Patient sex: M
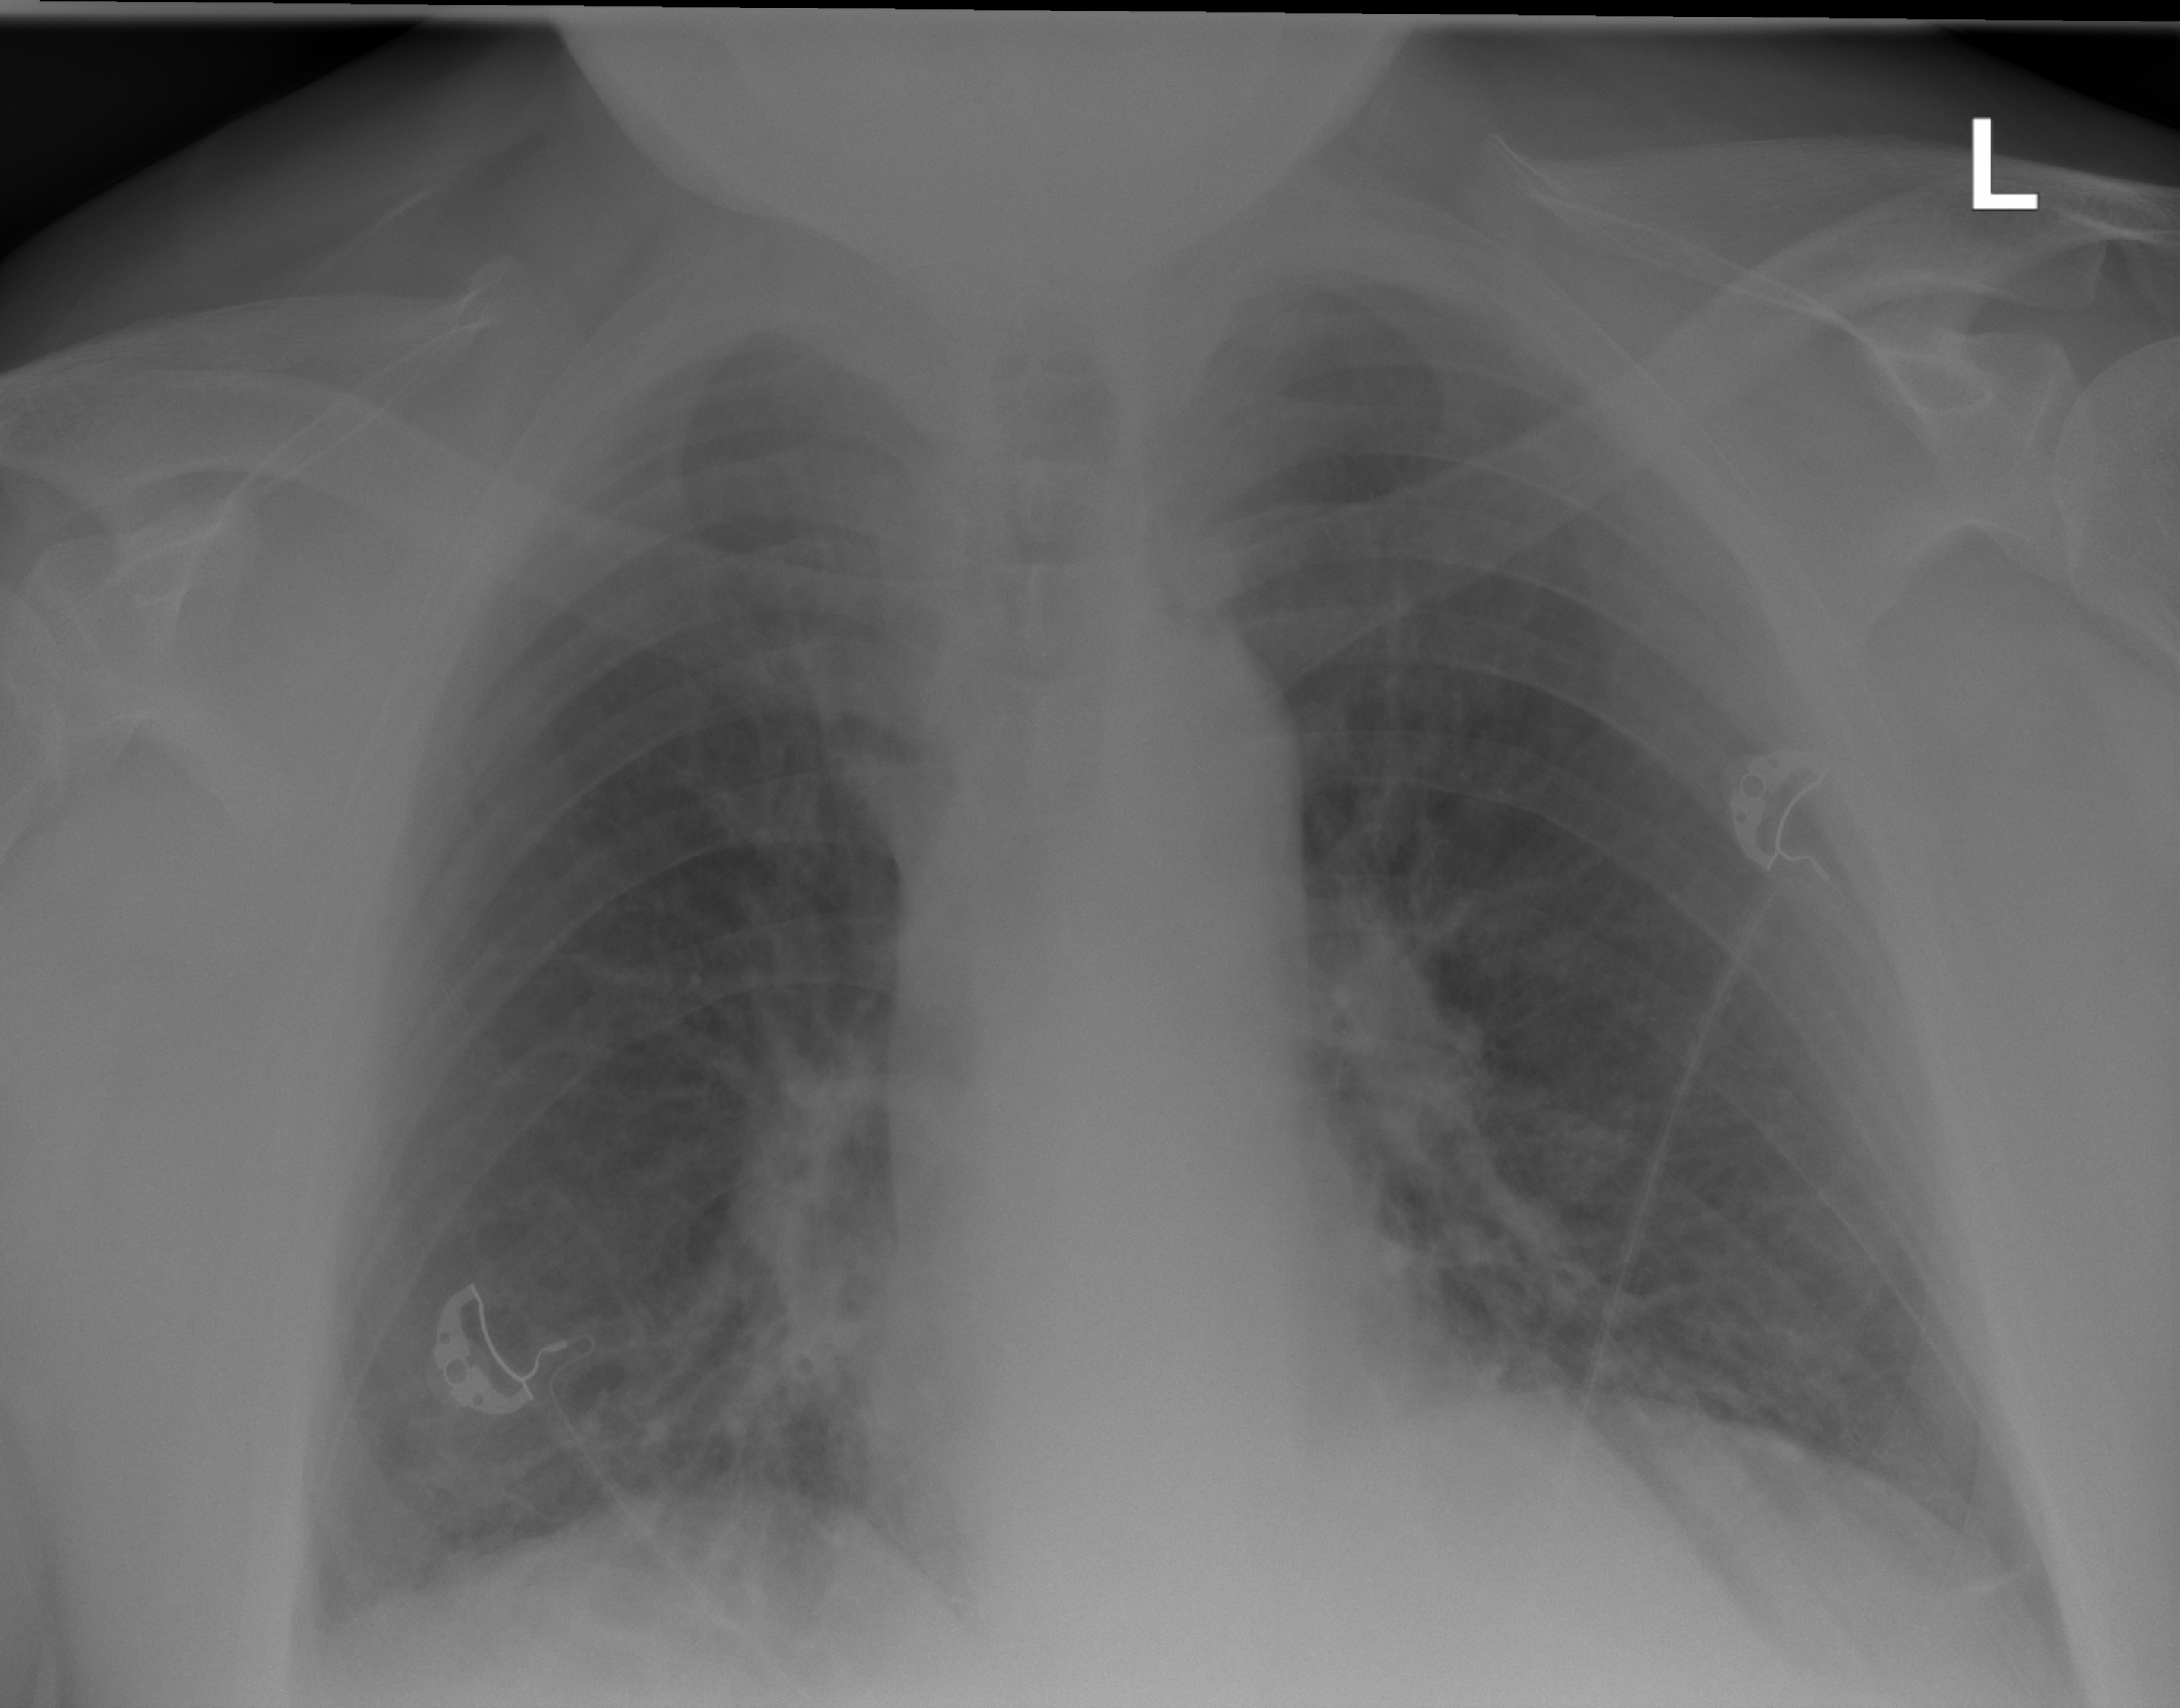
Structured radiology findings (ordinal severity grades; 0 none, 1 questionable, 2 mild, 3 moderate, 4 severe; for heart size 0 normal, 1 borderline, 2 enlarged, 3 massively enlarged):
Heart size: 0
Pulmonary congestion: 0
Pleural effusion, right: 2
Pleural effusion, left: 0
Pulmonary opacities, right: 2
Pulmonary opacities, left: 0
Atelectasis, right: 0
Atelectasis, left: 0